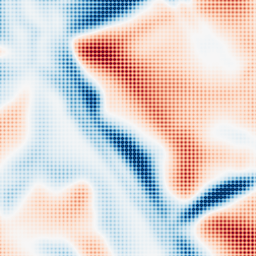
Category: multiscale
Decomposition family: dog
Decomposition parameters: sigma_low: 5
sigma_high: 20
Upsampling method: sinc_blackman
Upsampling parameters: scale: 4
kernel_size: 4
Upsampling scale: 4